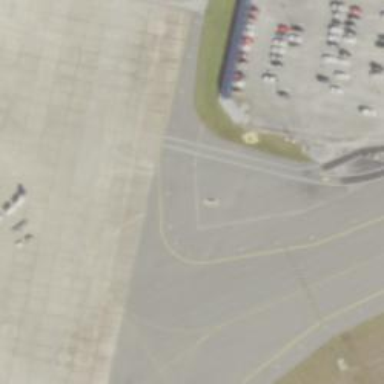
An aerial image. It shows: Image of taxiway at airport.